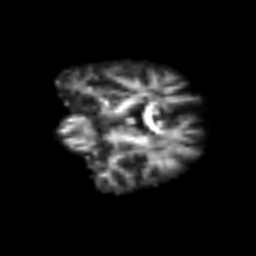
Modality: FA
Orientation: coronal
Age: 71
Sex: female
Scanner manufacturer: siemens
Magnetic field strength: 3 T
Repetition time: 3.2 s
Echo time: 0.081 s